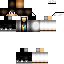
A male human skin with medium skin, wearing brown long hair dressed in a blue hoodie and black pants, featuring a closed mouth.